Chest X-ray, PA view. Patient: 32 years old, sex F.
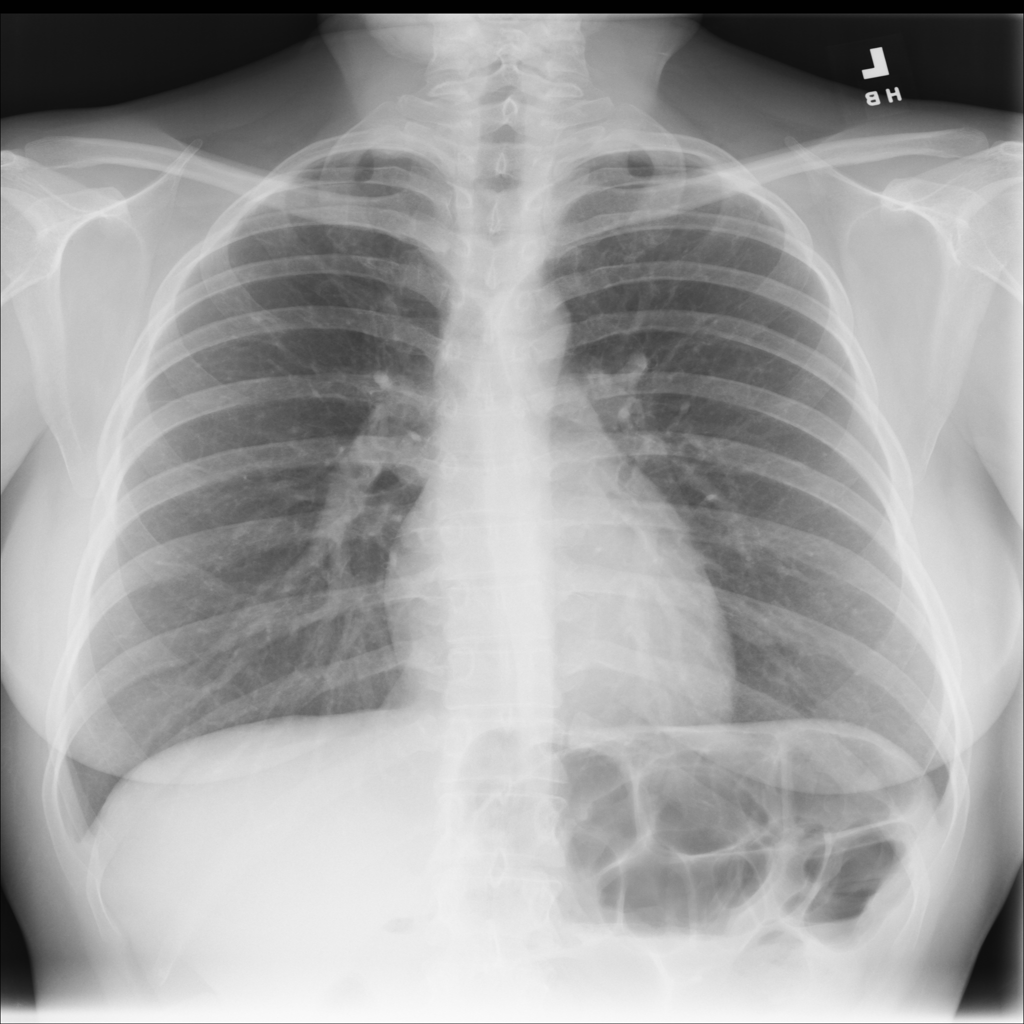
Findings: No Finding